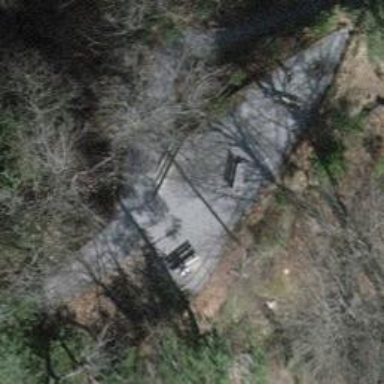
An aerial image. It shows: Bench for seating.